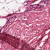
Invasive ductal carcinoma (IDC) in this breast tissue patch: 0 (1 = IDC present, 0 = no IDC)